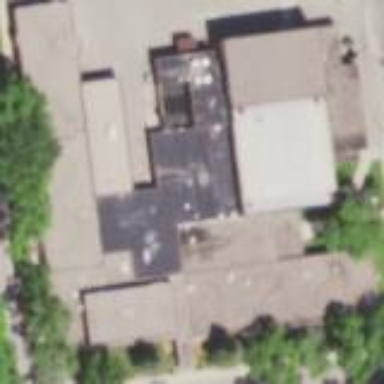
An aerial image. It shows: School building.